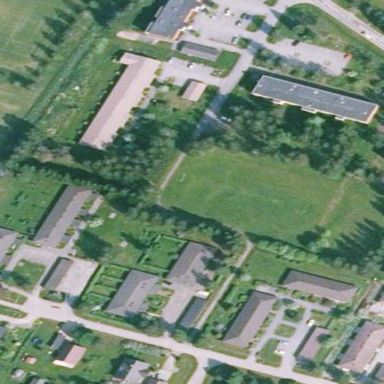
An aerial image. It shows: Grass pitch designated for soccer.